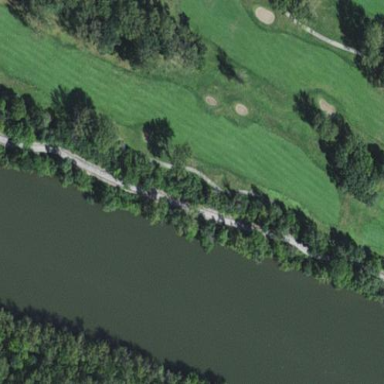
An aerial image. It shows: Well-maintained grassy area known as fairway on golf course.